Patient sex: M
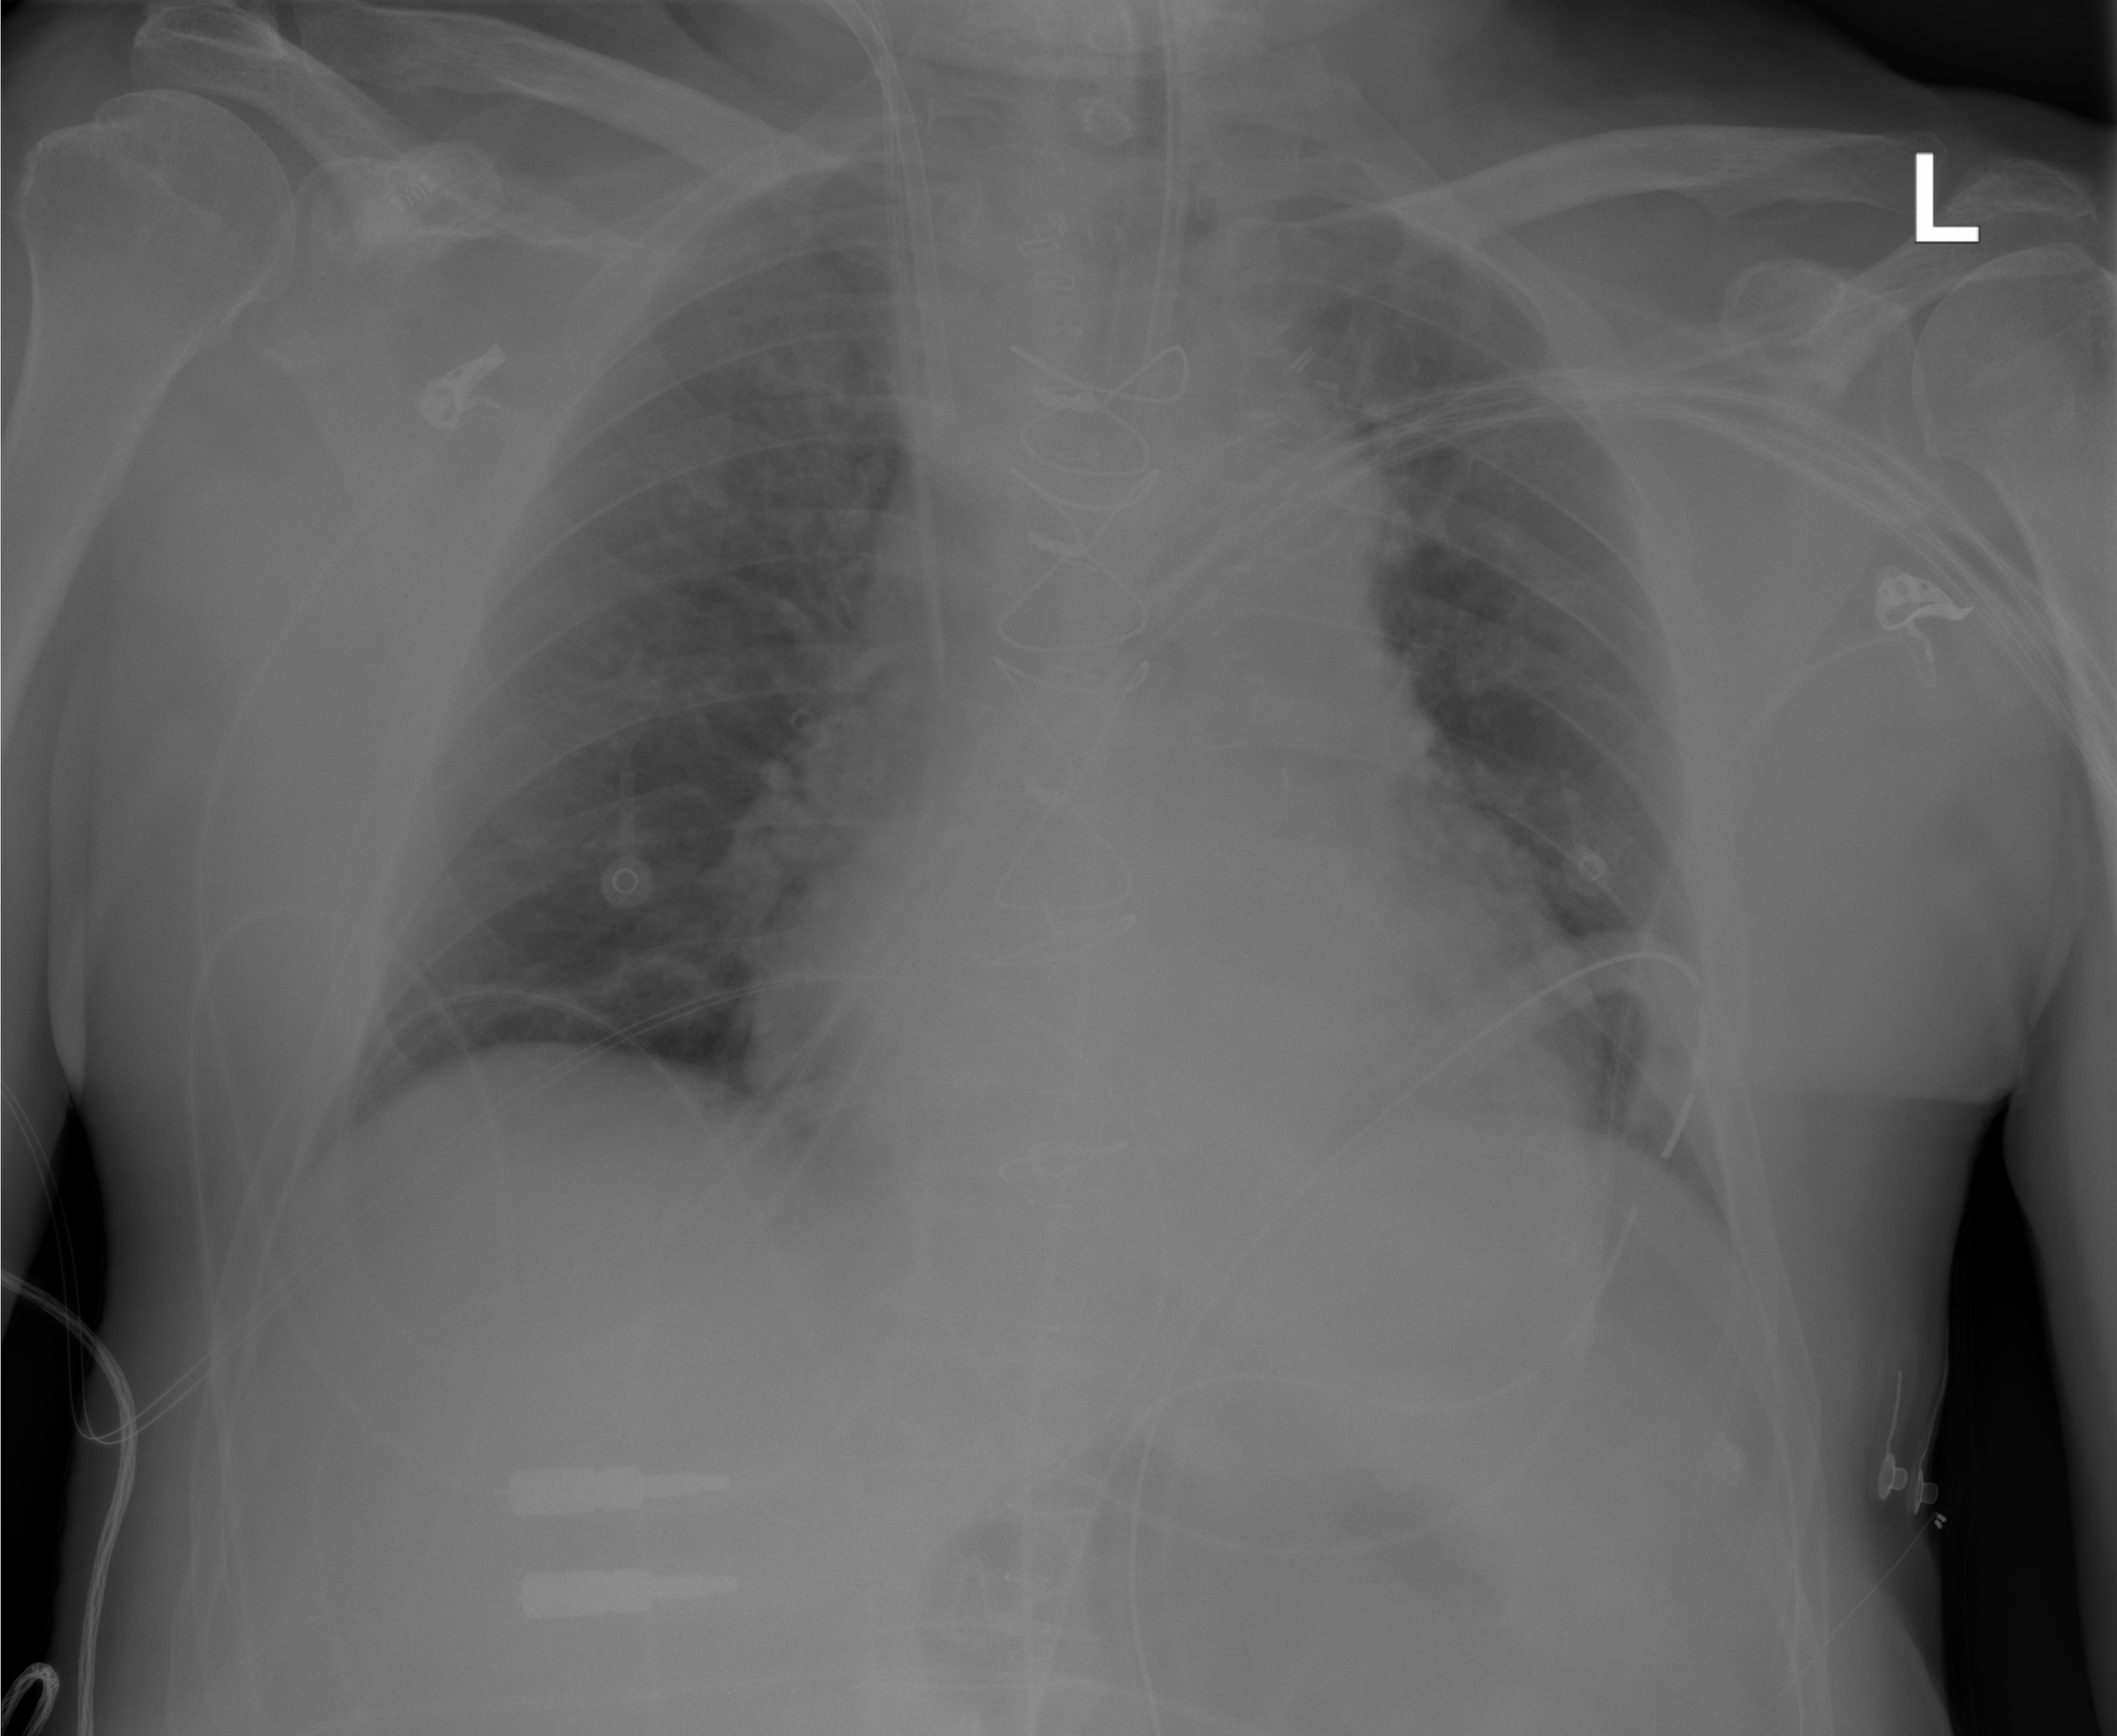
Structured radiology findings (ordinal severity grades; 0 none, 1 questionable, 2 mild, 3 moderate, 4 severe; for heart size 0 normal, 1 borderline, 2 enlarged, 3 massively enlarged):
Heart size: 0
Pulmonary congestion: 1
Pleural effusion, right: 0
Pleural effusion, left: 0
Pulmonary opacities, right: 0
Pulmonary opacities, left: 0
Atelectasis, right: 0
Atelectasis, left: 0